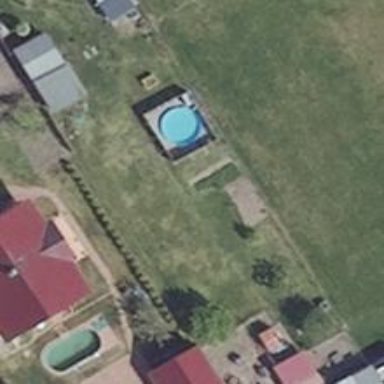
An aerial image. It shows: Swimming pool located in leisure land.